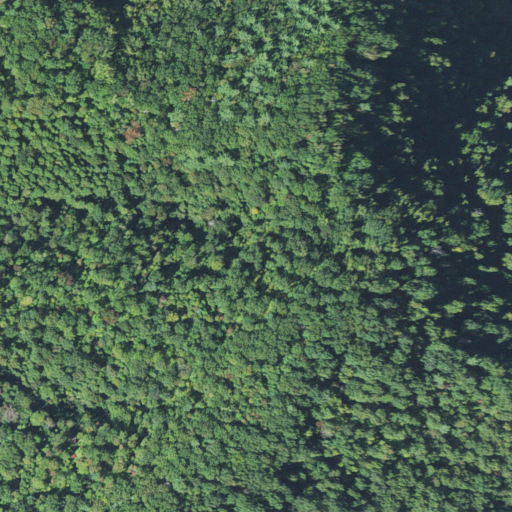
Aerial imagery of mountain in North Carolina named Roddy Mountain containing deciduous forest, mixed forest, and open development